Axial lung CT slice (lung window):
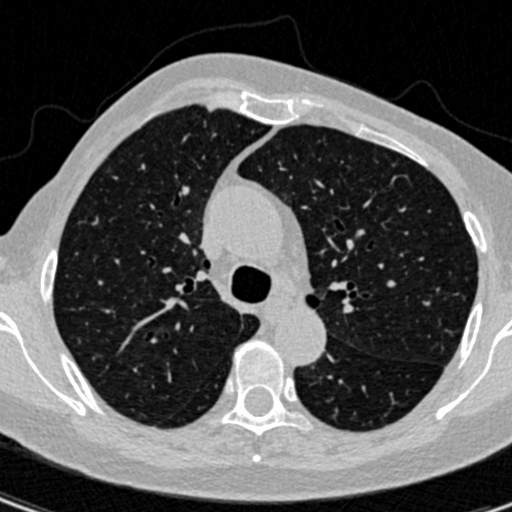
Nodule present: no